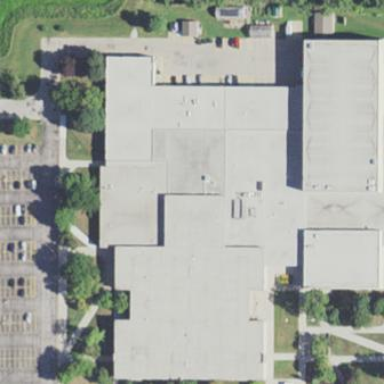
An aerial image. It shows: High school building with school amenities.